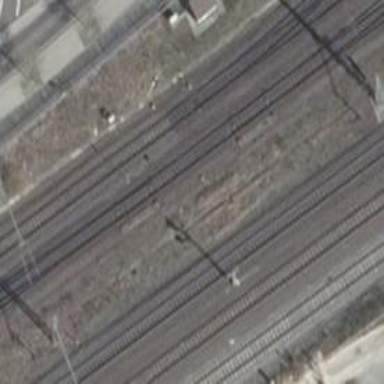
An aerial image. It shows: Railway switch with turnout to the right.